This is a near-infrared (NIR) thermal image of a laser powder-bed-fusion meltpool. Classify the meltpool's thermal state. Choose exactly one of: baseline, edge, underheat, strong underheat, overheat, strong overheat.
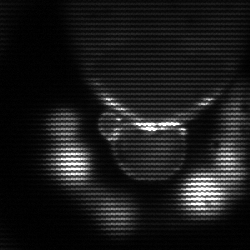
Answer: baseline